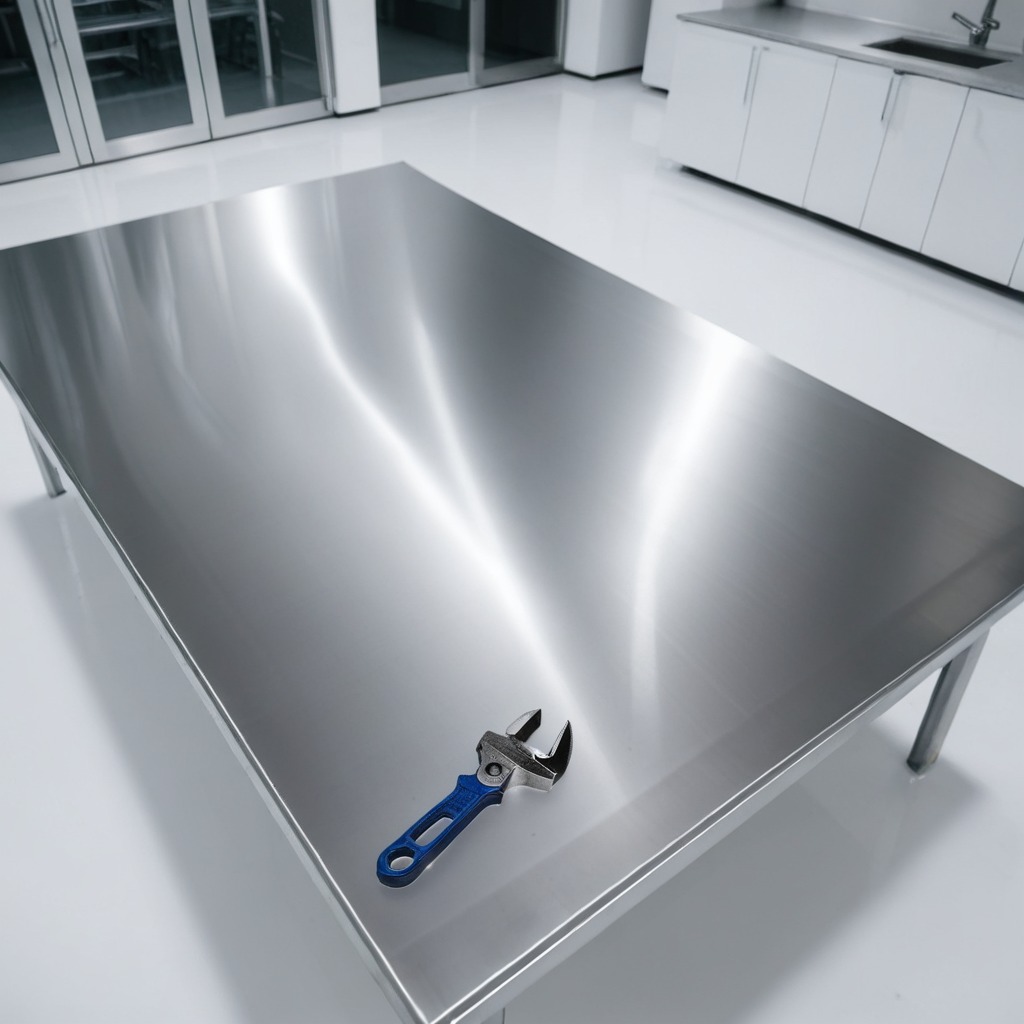
An wrench is lying on a stainless steel table in a high-end prototyping lab.